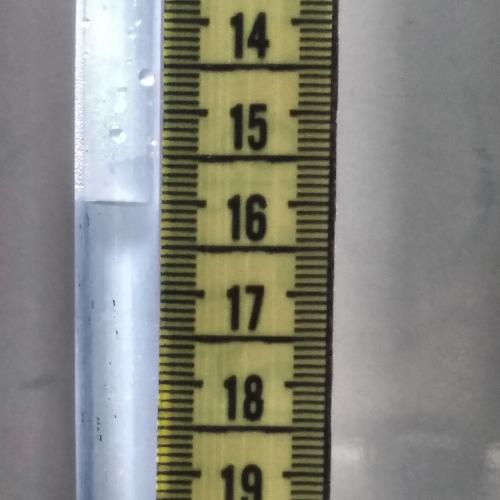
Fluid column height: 16.0 cm